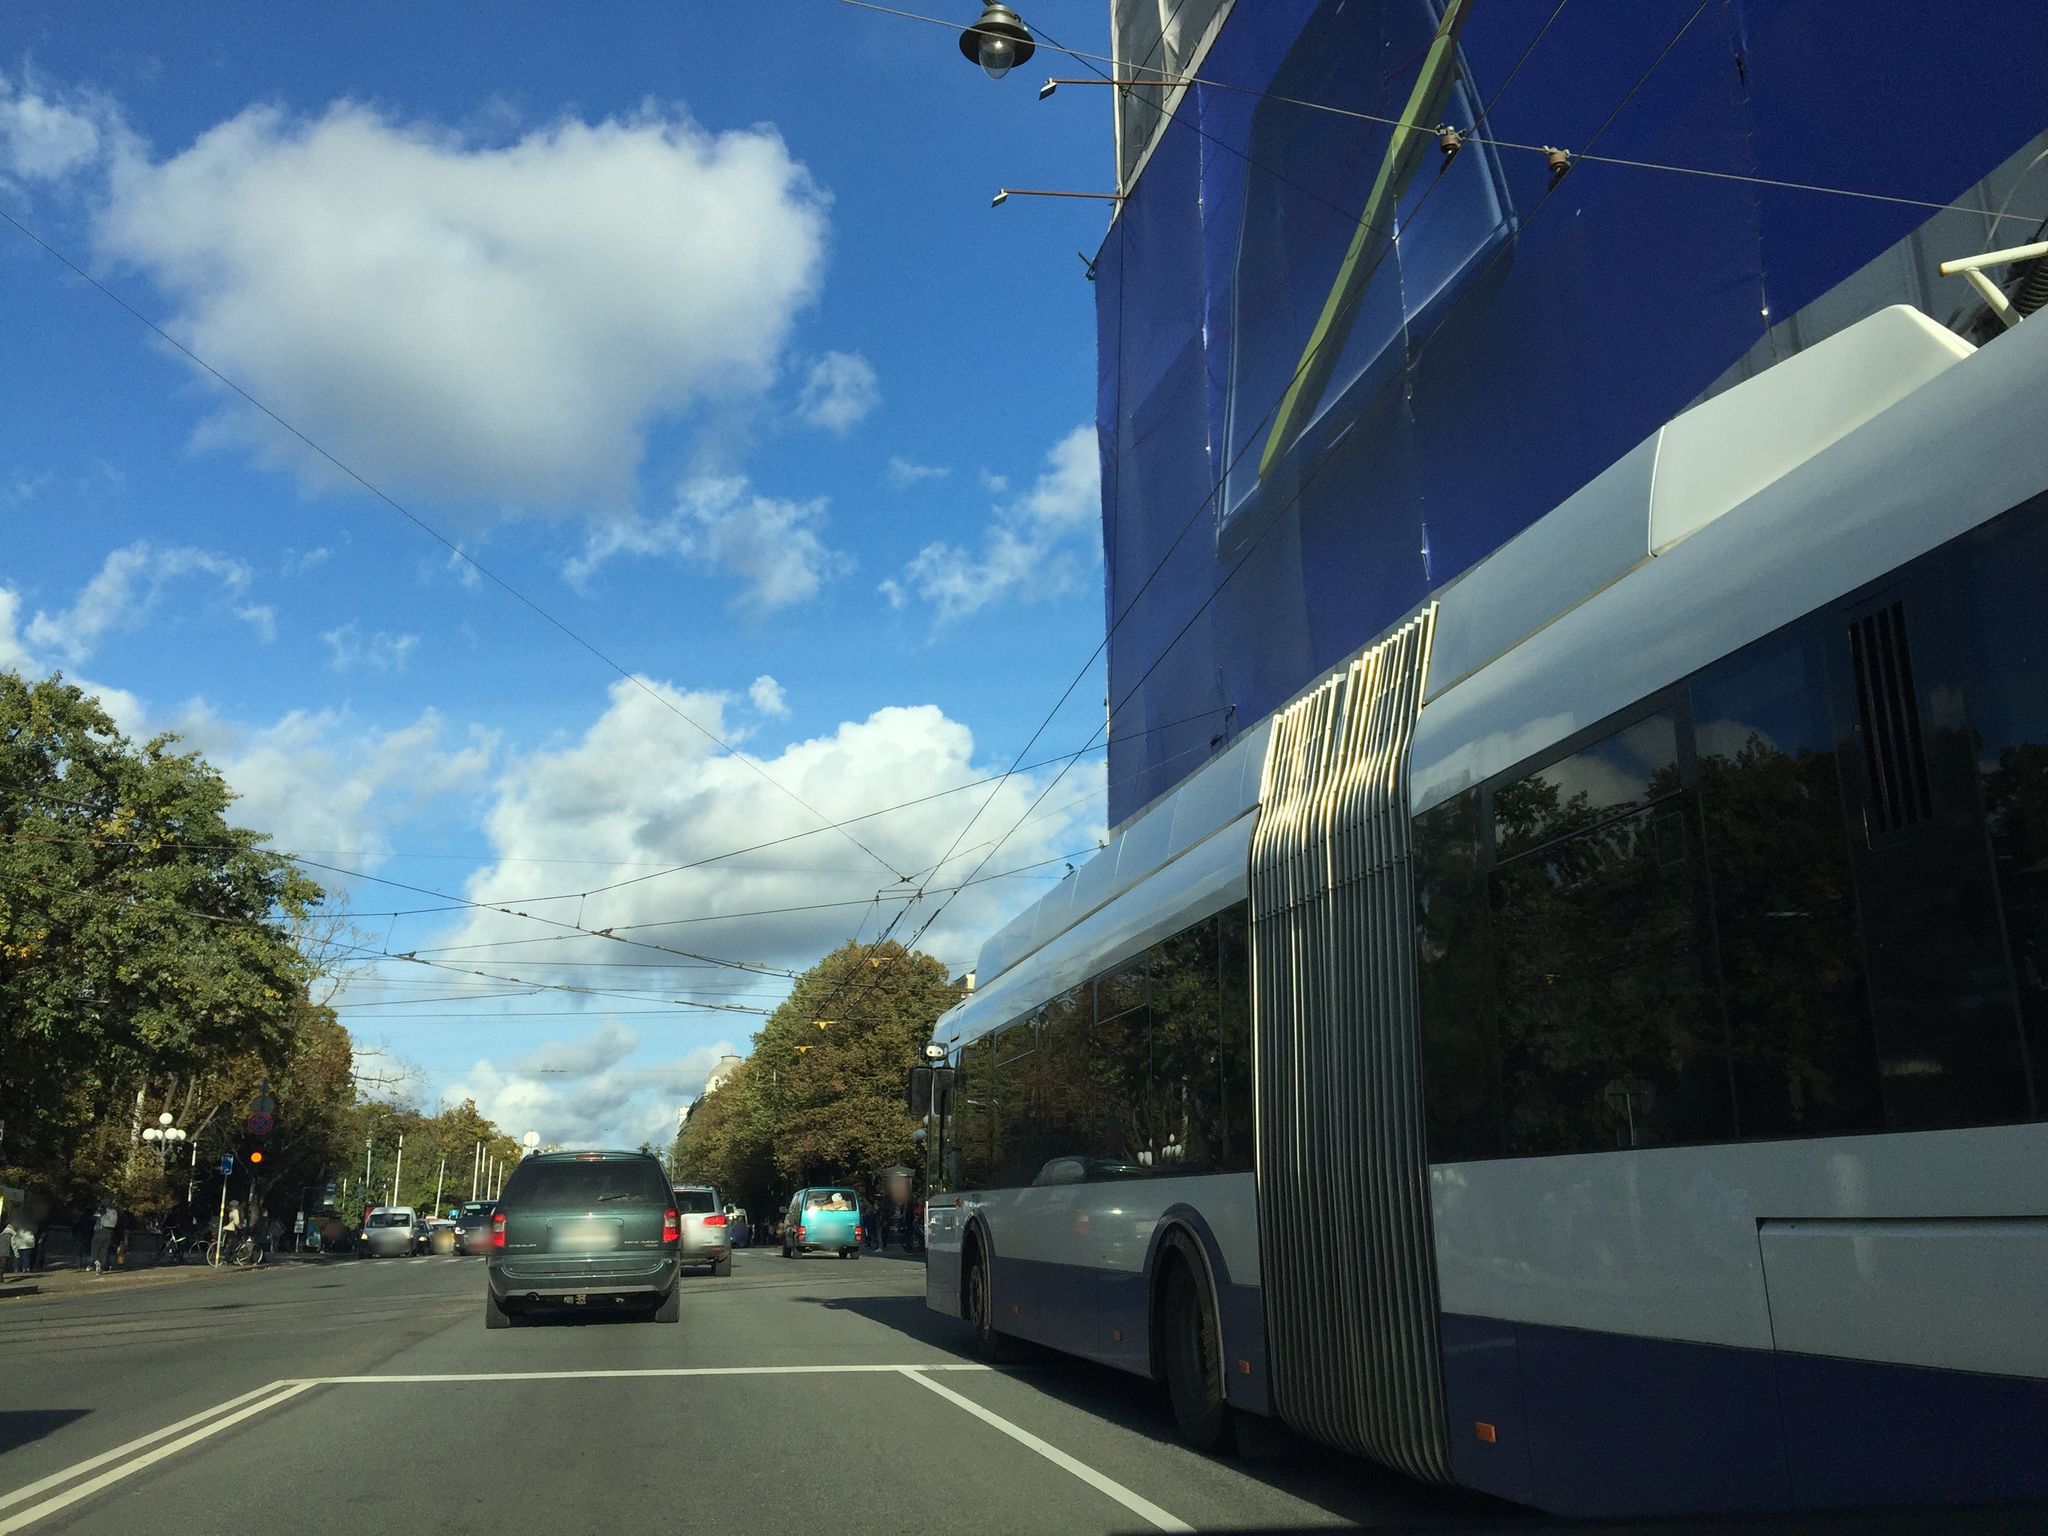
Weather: cloudy
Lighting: day
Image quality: good
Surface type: driving surface
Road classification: primary
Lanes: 4
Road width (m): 4.5
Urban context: urban centre
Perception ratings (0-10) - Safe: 1.32, Lively: 7.19, Beautiful: 4.09, Boring: 6.55, Depressing: 6.65, Wealthy: 3.27